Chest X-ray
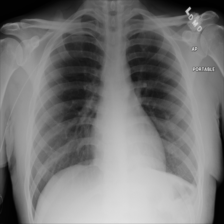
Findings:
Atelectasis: negative
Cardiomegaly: negative
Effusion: negative
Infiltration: negative
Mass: negative
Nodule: negative
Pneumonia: negative
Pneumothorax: negative
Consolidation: negative
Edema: negative
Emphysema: negative
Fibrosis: negative
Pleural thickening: negative
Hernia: negative